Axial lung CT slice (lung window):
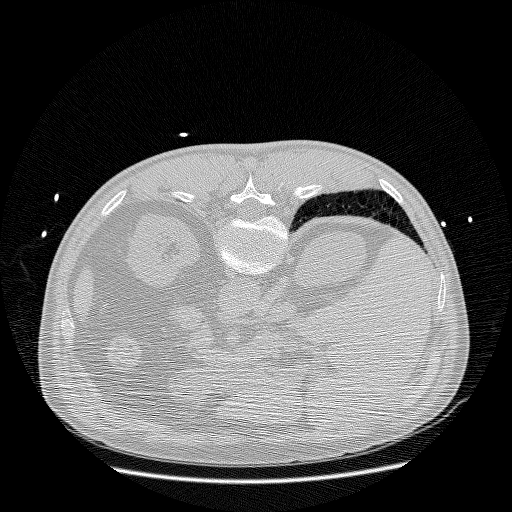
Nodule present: no